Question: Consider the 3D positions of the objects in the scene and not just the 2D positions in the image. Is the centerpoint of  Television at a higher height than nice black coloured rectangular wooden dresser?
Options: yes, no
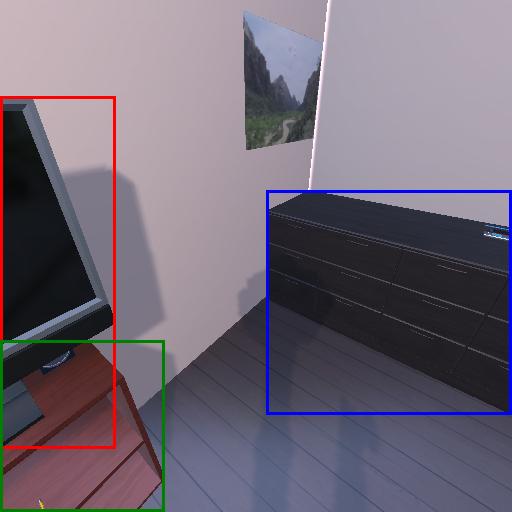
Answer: yes